Brain MRI, t1w sequence, axial 2D slice.
Patient: age 41, sex F, weight 95 kg, height 1.95 m
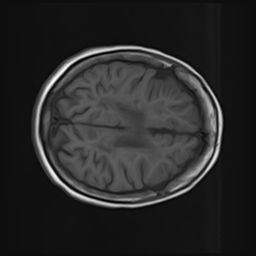